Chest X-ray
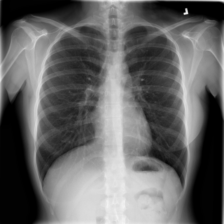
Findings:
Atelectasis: negative
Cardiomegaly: negative
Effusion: negative
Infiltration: negative
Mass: negative
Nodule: negative
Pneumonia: negative
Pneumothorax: negative
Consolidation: negative
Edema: negative
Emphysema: negative
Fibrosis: negative
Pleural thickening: negative
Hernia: negative